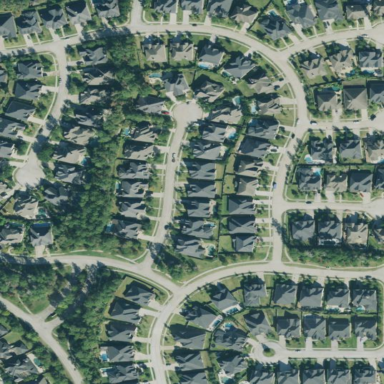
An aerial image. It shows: Residential area within neighborhood.